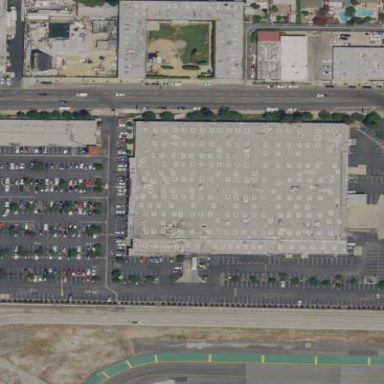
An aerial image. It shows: Warehouse building.